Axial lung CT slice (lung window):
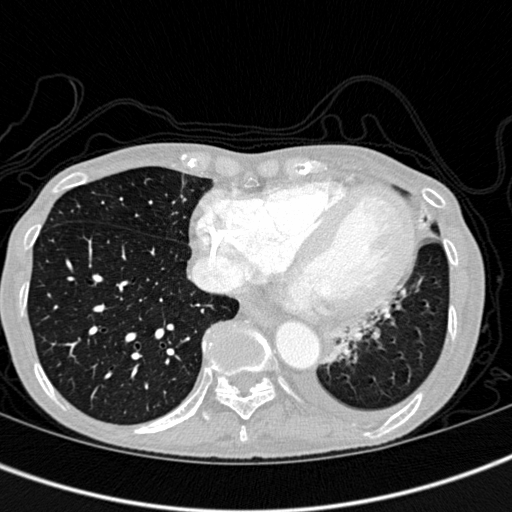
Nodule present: no